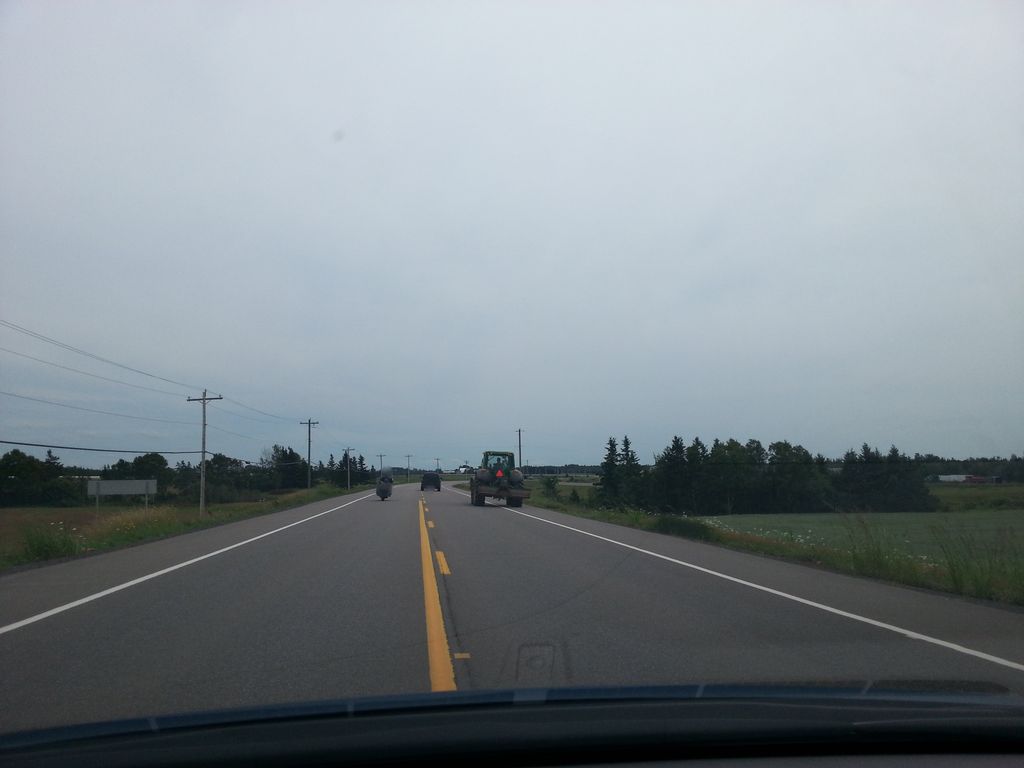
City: charlottetown